Field crop: tomato
Growth stage: 2
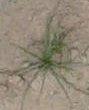
Species: cyperus